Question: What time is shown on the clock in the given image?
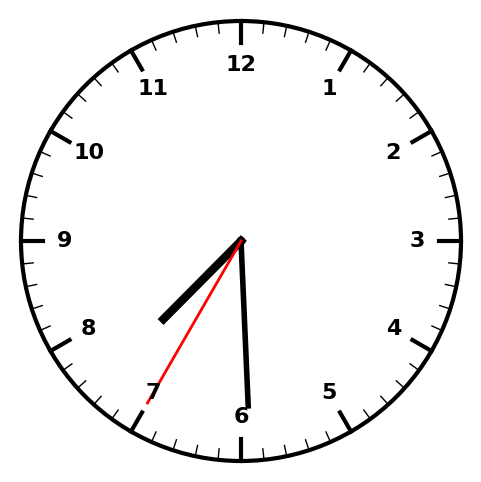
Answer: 07:29:35